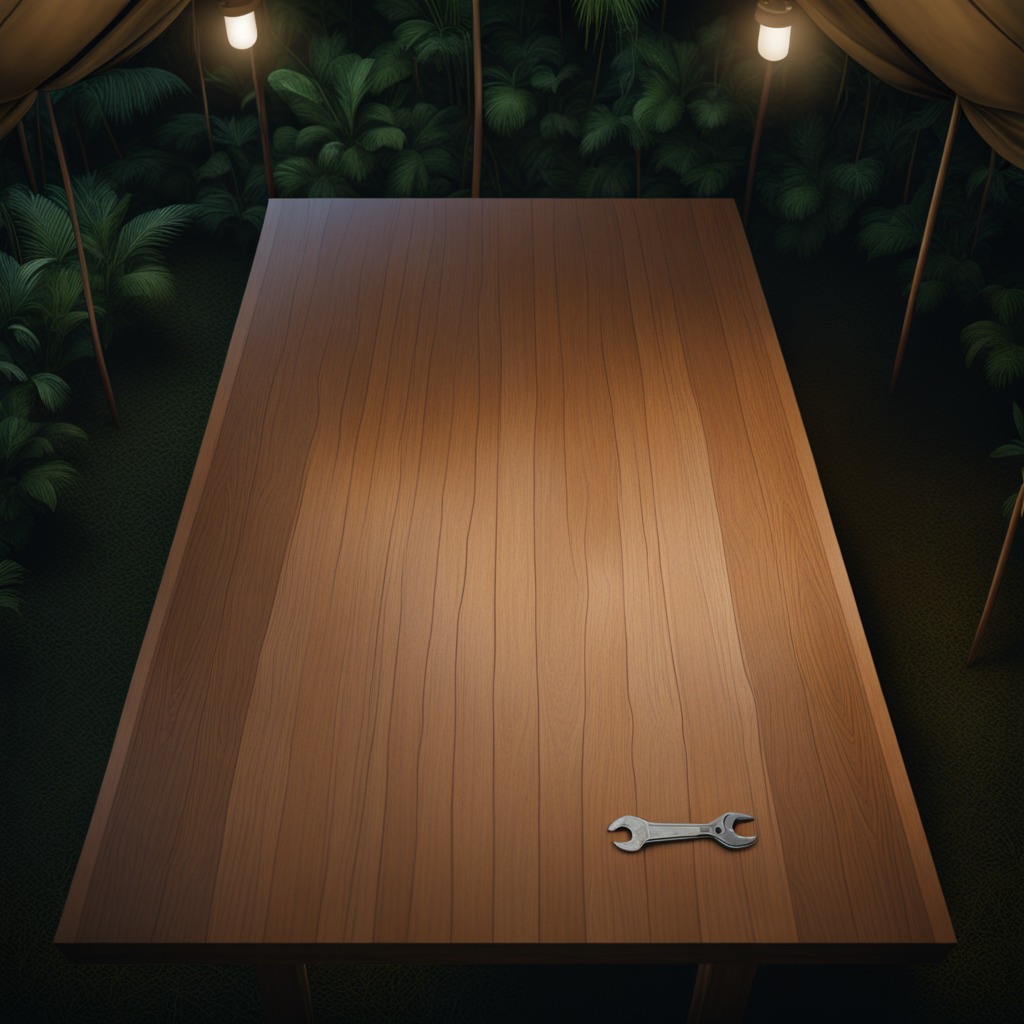
An wrench is lying on the wooden table.